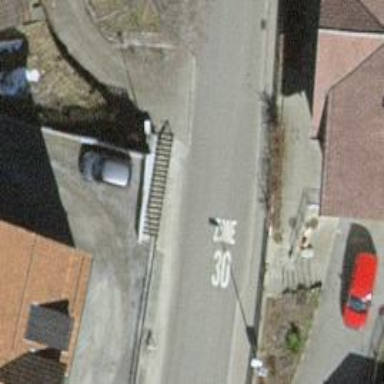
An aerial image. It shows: Road with steps.